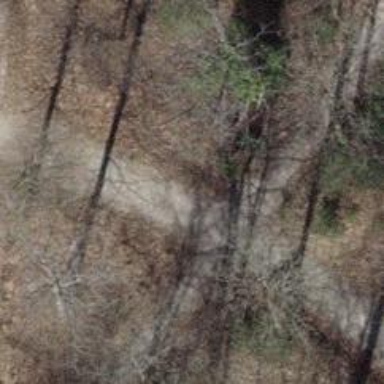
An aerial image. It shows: Bridleway with sandy surface.